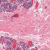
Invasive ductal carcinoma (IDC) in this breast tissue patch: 0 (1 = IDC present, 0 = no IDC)